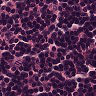
Metastatic tissue present: no